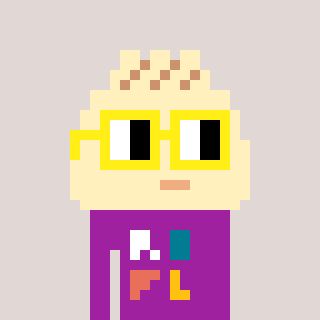
a pixel art character with square yellow glasses, a porkbao-shaped head and a magenta-colored body on a warm background